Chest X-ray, AP view. Patient: 56 years old, sex M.
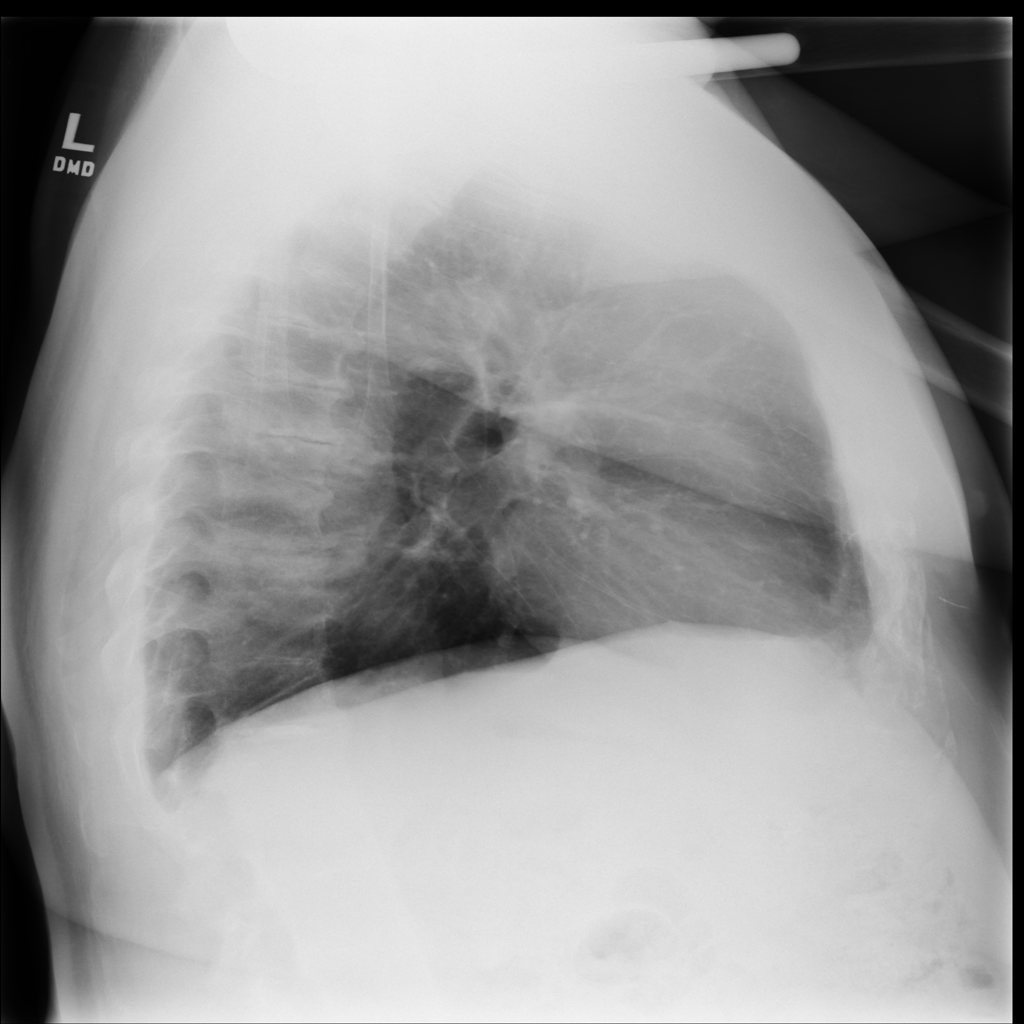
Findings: No Finding